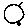
Label: sun